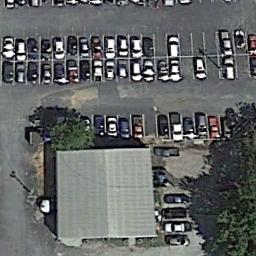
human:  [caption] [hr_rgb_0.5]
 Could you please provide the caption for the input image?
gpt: There are many cars in the parking lot .

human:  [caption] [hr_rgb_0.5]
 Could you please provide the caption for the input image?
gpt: The parking lot has some cars arranged neatly in lines and a building is next to the parking lot .

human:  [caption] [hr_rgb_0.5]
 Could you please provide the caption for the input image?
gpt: The parking lot is next to some buildings and trees .

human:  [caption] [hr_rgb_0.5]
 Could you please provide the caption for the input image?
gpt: More than a half of the cars in the parking lot are black .

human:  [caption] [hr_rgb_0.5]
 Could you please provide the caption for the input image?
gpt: There are some green trees and a gray building beside the parking lot .